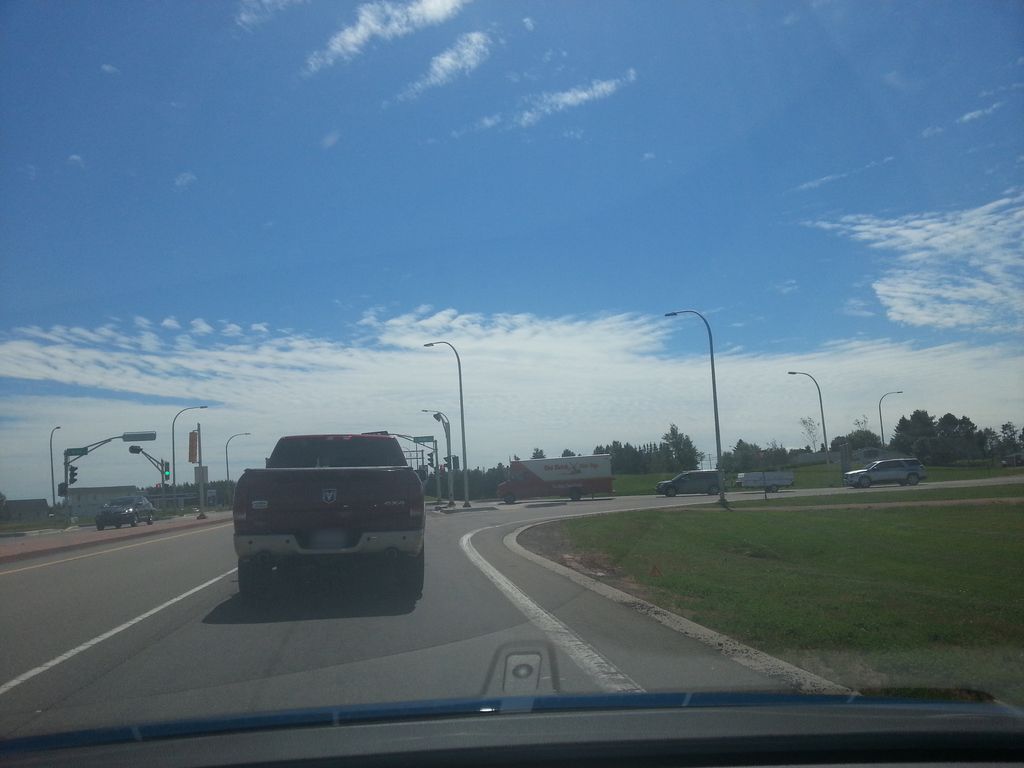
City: charlottetown